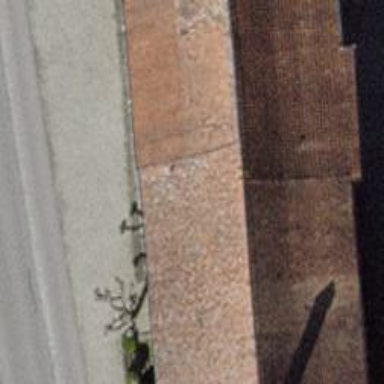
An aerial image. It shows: Farm building with gabled roof.